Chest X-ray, PA view. Patient: 16 years old, sex M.
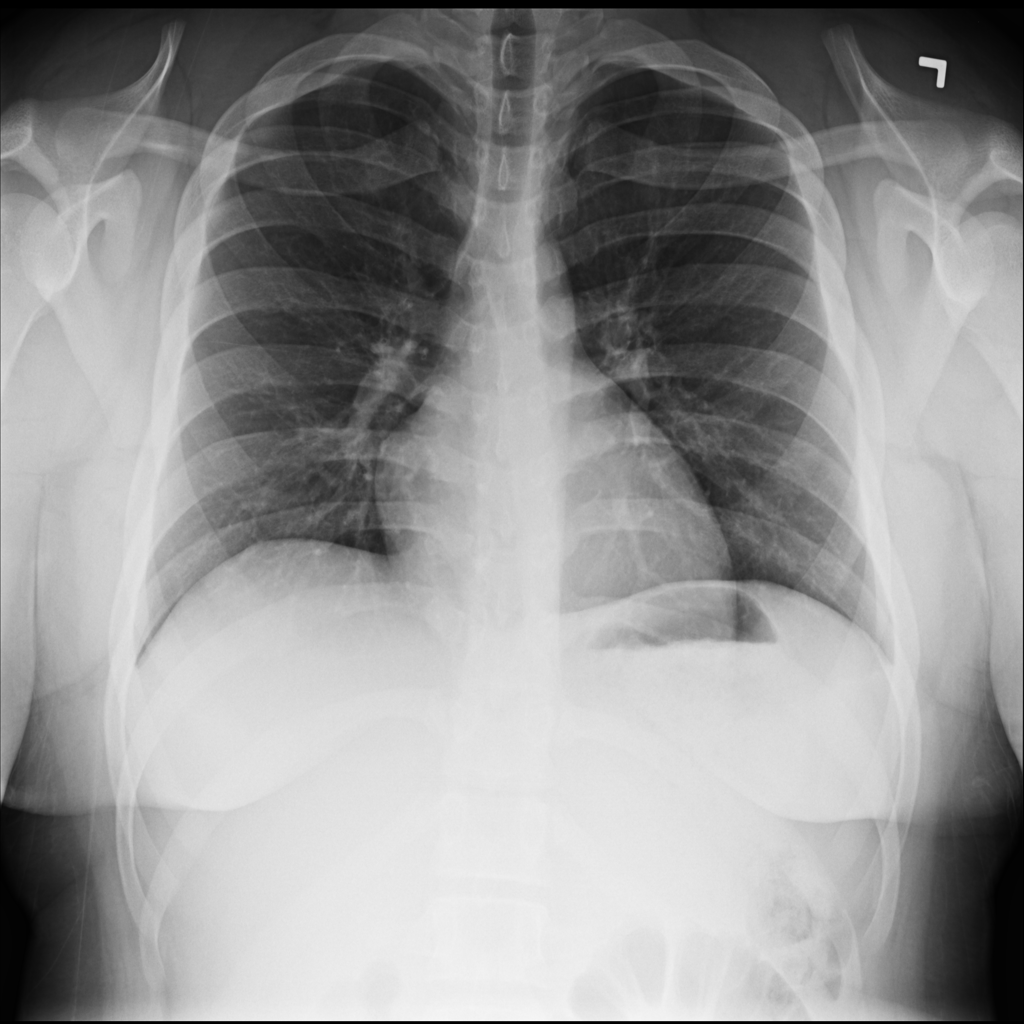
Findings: No Finding